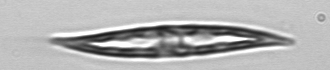
Label: Pleurosigma